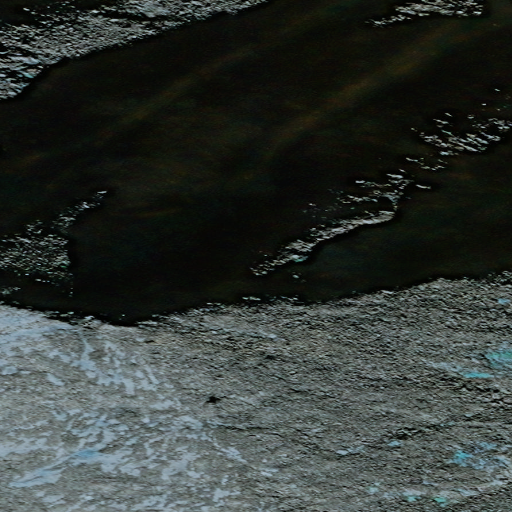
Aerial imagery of mountain in Alaska named Mount Ost containing only unknown